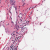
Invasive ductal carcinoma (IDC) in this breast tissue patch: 0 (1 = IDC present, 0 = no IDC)